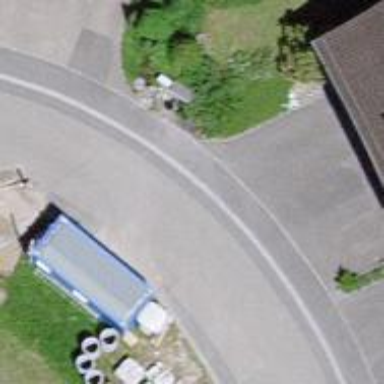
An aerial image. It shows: Sidewalk along the footway.